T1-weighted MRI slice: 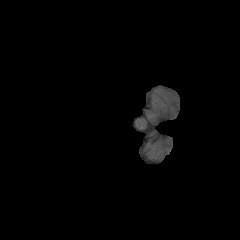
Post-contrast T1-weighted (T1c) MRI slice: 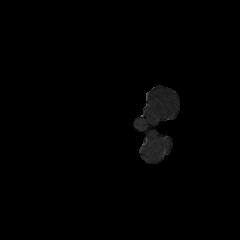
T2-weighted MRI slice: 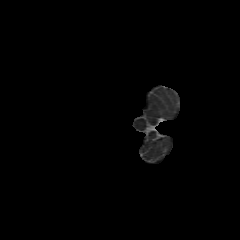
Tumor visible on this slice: no